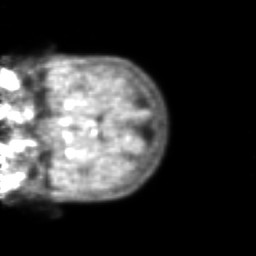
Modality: PET
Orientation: coronal
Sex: female
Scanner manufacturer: ge